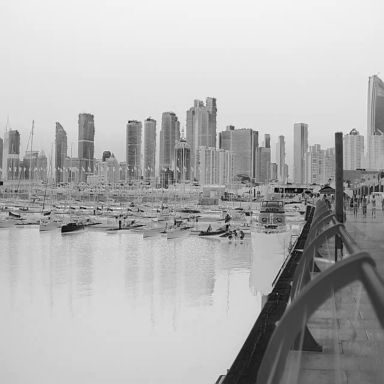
There are nine objects shown in the infrared image, including three canoes, and six sailboats.